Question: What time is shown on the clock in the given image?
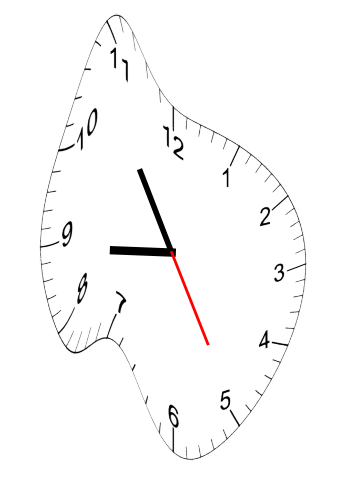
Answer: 08:54:25